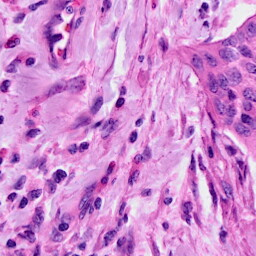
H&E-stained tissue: Cervix